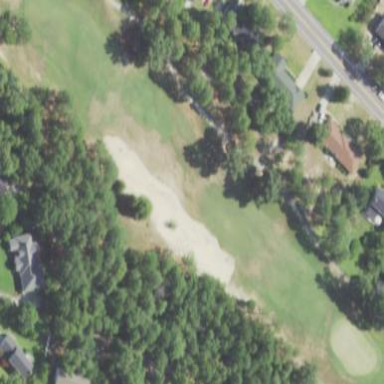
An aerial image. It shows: Golf bunker filled with sandy terrain.